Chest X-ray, AP view. Patient: 28 years old, sex M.
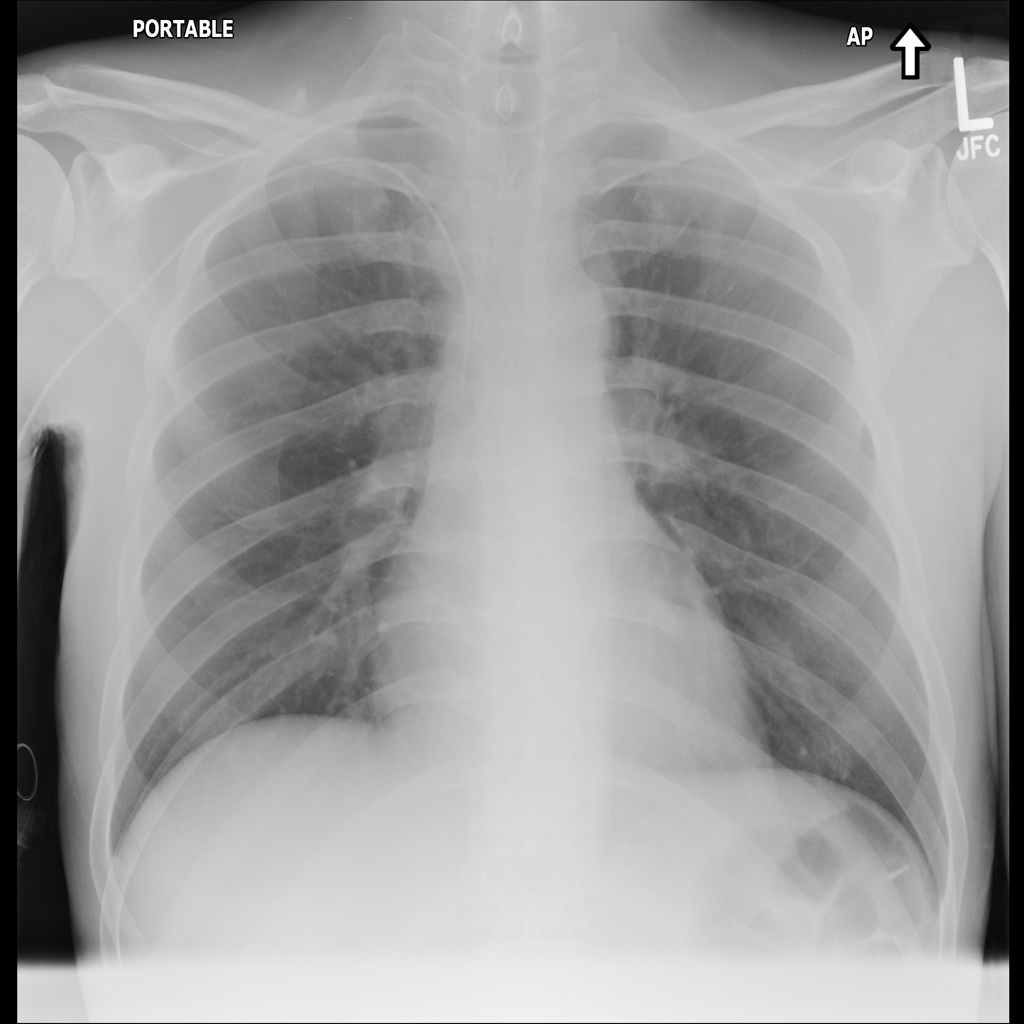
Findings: No Finding